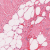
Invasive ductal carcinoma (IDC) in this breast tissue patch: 0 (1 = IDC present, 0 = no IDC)